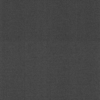
Label: dusty